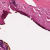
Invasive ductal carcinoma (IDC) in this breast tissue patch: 0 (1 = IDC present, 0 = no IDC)